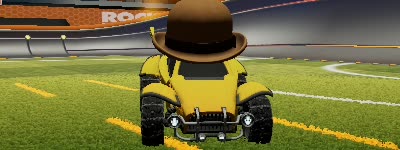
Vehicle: octane